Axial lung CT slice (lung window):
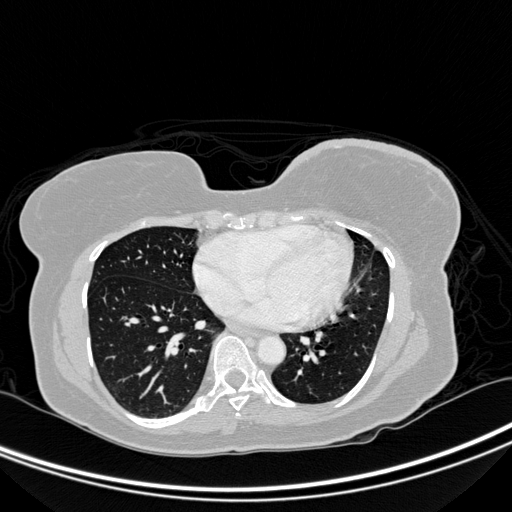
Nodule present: yes
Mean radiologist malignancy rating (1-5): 2.75